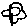
Label: flower